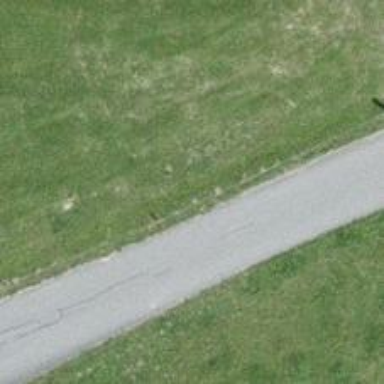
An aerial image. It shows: Unclassified road with asphalt surface.